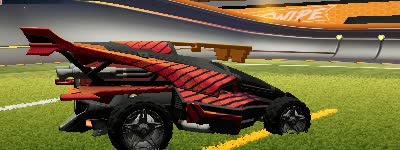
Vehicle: aftershock